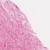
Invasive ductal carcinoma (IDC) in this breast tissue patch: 0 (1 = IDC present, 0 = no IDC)